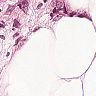
Metastatic tissue present: yes